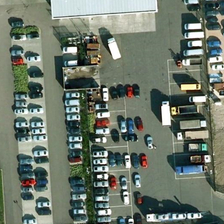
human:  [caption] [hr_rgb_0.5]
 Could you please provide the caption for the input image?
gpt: many cars are in a parking lot near some green trees and a building .

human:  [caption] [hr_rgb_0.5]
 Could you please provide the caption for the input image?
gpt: many cars are in a parking lot near some green trees and a building .

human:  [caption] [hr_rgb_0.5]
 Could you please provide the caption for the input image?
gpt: many cars are in a parking lot near some green trees and a building .

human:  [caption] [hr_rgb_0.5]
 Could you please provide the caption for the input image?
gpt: many cars are in a parking lot near some green trees and a building .

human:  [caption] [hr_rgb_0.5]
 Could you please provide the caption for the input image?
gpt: many cars are in a parking lot near some green trees and a building .